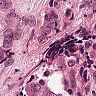
Metastatic tissue present: yes